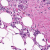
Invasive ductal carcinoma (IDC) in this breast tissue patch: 0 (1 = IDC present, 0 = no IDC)